Interaction volume radius: 5 \u00c5
Interaction volume height: 15 \u00c5
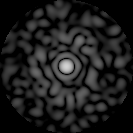
Disorder parameter: 0.8385